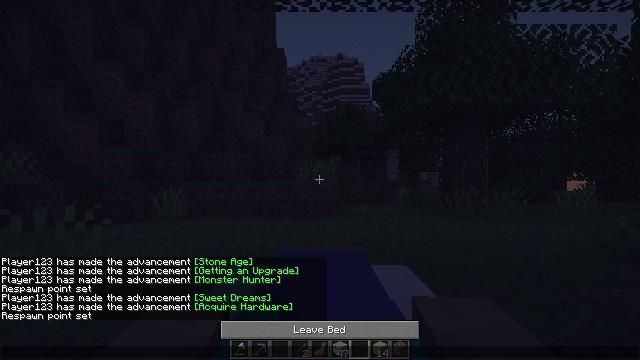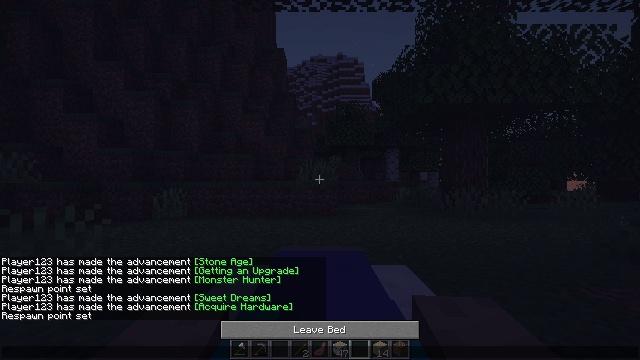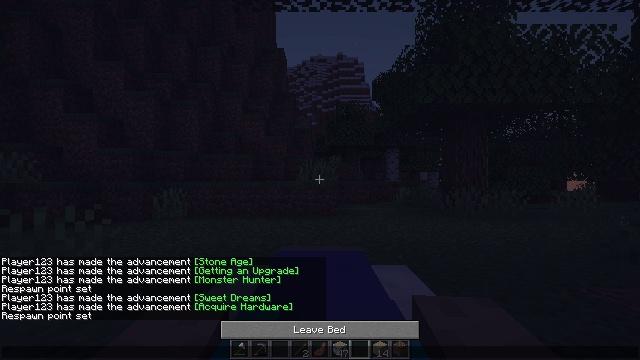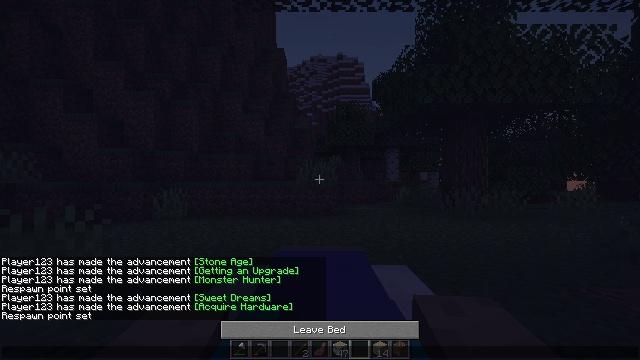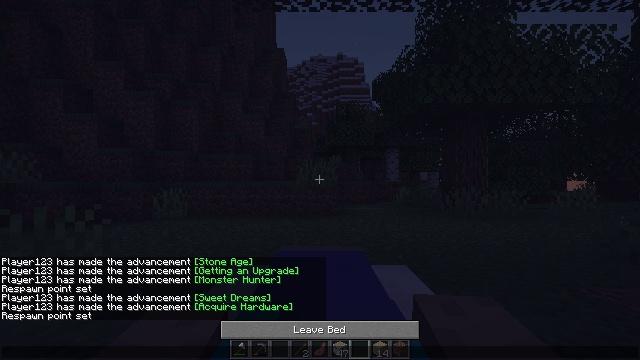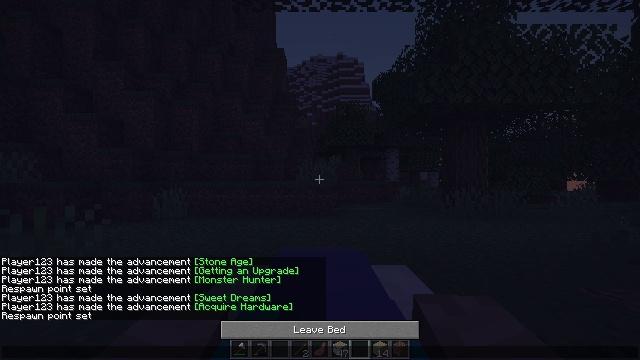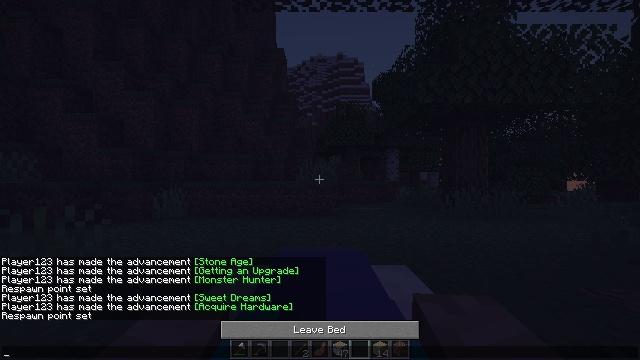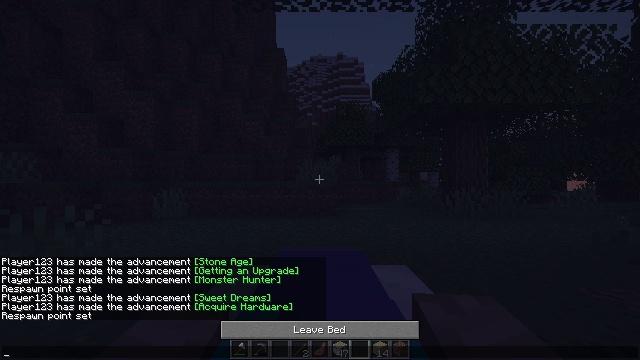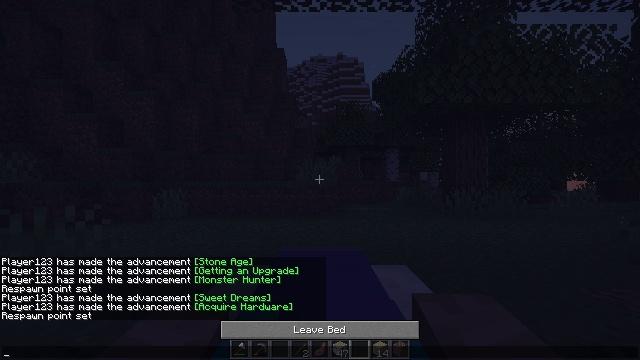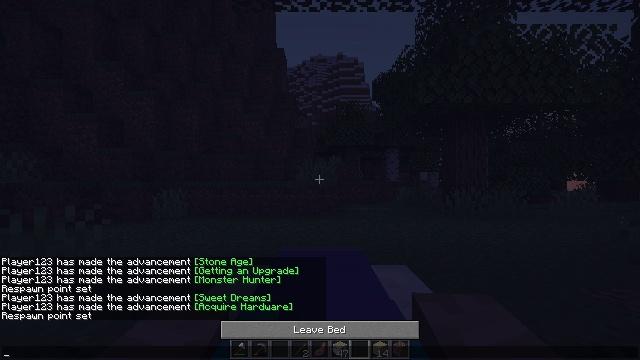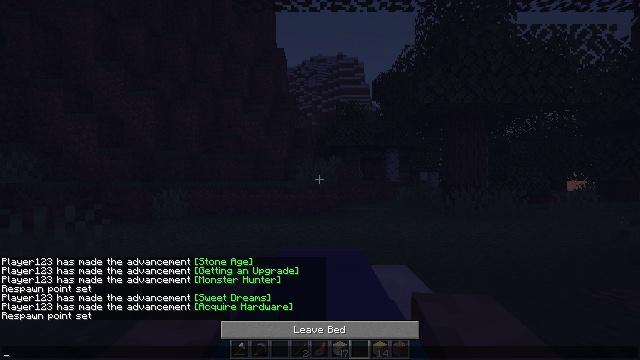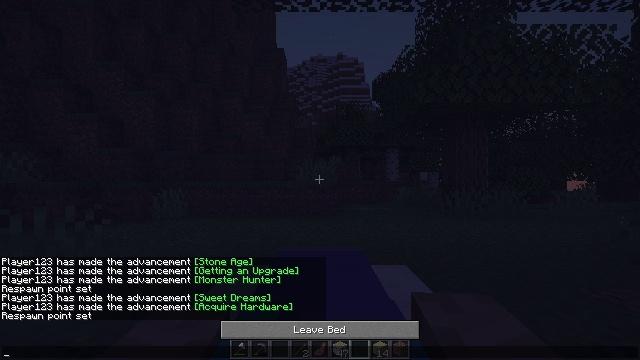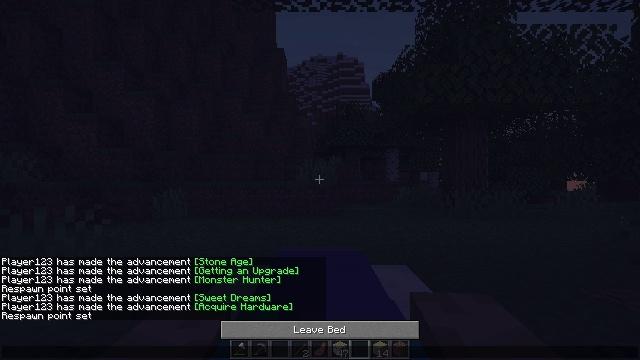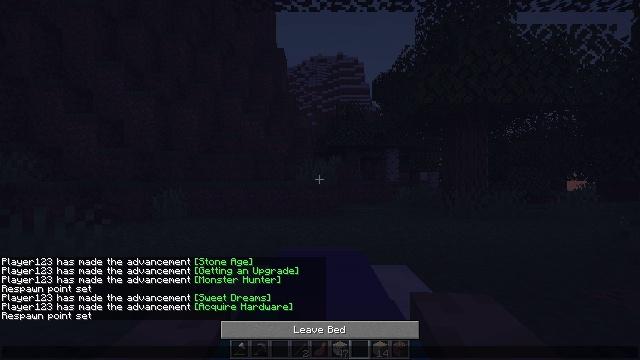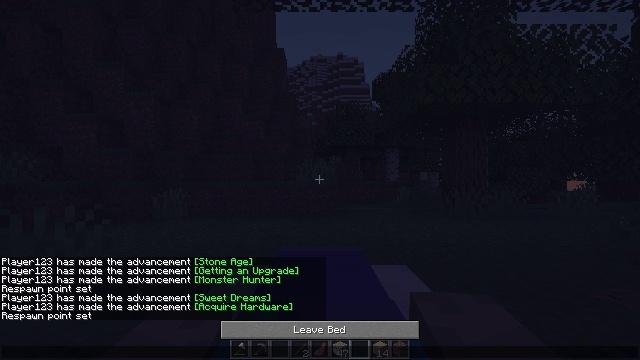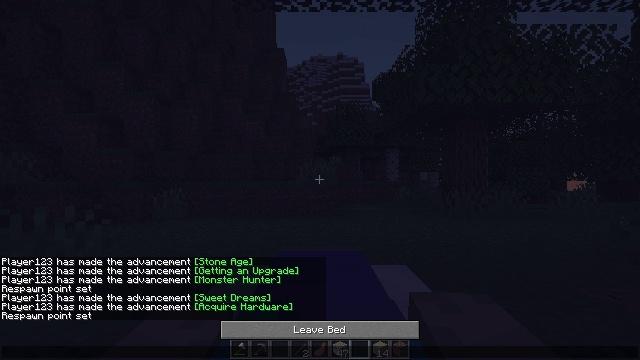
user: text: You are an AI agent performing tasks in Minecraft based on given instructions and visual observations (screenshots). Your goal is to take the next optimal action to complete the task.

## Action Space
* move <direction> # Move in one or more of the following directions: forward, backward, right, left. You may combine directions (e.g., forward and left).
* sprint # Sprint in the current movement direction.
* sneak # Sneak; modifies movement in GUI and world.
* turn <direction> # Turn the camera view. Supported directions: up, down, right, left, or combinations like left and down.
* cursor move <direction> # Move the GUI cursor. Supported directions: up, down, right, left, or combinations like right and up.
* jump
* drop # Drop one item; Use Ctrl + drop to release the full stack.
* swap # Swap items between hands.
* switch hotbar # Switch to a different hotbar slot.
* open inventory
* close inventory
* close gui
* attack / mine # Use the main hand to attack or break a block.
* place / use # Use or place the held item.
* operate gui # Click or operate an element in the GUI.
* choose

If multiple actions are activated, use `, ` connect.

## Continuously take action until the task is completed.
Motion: motion action
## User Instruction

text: Retrieve the white bed for later use.
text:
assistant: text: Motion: no_op
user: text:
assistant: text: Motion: no_op
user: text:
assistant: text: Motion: no_op
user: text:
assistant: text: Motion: no_op
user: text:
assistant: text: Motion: no_op
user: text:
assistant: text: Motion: no_op
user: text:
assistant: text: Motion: no_op
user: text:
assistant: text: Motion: no_op
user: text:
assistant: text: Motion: no_op
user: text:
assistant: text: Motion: no_op
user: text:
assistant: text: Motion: no_op
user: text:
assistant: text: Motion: no_op
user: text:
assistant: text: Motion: no_op
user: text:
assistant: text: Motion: no_op
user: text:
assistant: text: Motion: no_op
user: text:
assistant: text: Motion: cursor move right and up
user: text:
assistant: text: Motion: cursor move right and up
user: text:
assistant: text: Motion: no_op
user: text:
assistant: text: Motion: no_op
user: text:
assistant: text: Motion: no_op
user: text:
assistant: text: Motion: cursor move right and up
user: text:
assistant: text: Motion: no_op
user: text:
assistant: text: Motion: no_op
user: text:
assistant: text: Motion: no_op
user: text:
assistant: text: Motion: cursor move down
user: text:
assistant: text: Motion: no_op
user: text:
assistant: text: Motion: no_op
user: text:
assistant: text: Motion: no_op
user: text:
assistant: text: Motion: cursor move left and up
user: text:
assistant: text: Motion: cursor move left